Field crop: tomato
Growth stage: 2
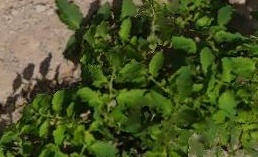
Species: tomato